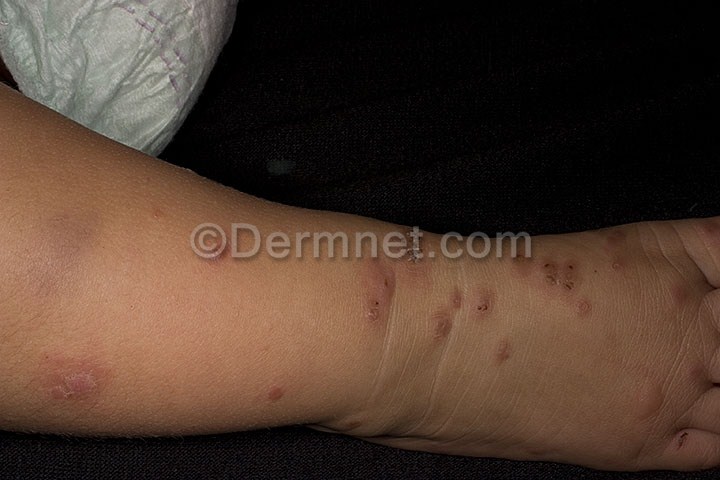
Disease: Exanthems and Drug Eruptions